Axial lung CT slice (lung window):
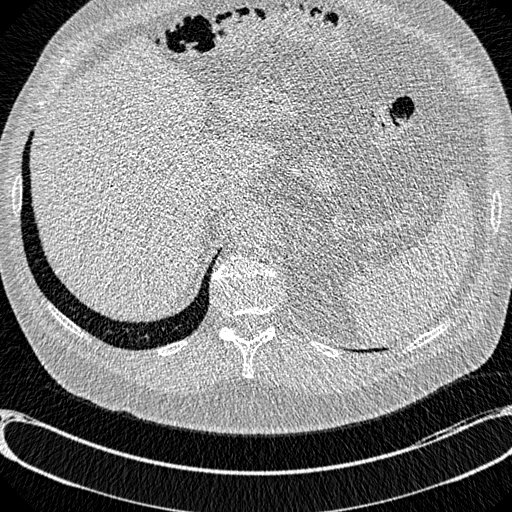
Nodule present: no